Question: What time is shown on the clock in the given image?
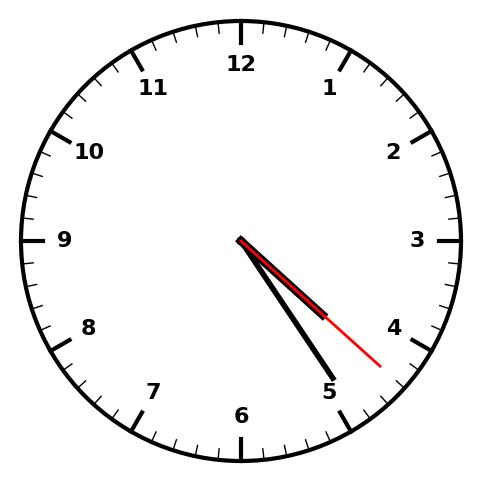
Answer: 04:24:22